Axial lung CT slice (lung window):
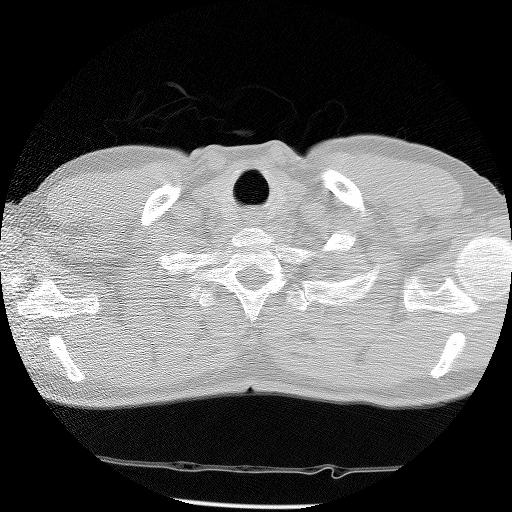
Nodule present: no